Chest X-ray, PA view. Patient: 45 years old, sex M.
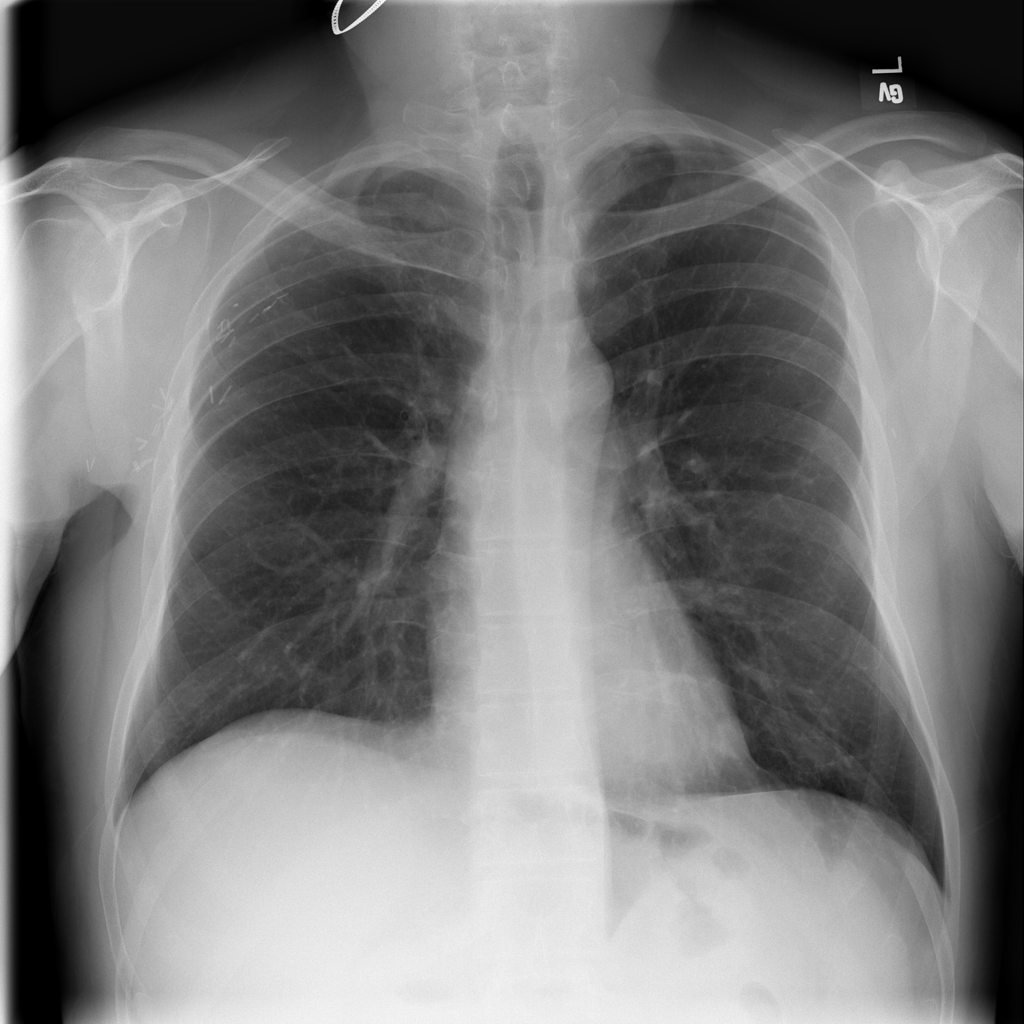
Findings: Fibrosis, Mass